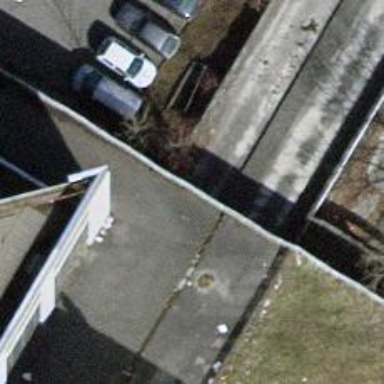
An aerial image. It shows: Parking entrance.